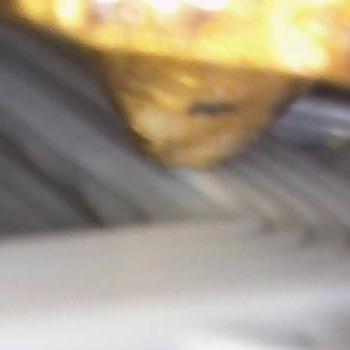
Flow rate: 69%